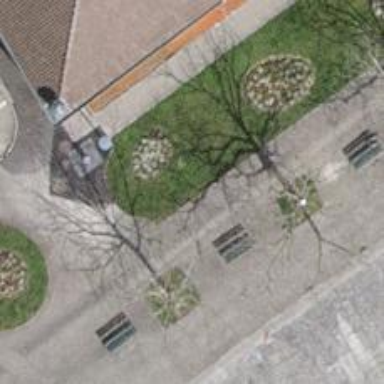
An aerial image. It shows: Bench.